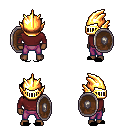
a pixel art fantasy rpg character, male body template, human, dark skin, maroon long-sleeve shirt, magenta pants, black pixie cut hairstyle, gold helm, black slippers, shield, four views (front, back, left, right), 2x2 character sprite sheet, small pixel art, hard edges, no anti-aliasing